Question: I have Windows 8 KN (N versions are without Media Player and its components).
This doesn't have any ACM decoders installed, so I installed LAME MP3 ACM. (both 32 and 64 bit)
I checked it though NAudio demo app, and it is there.
But if I try to play an MP3 (even trough the demo app) it crashes with "AcmNotPossible calling AcmStreamOpen".
Is it possible to play audio with NAudio without installing the media pack for these versions of windows?
Does NAudio rely on the ACM codec only or some of these windows components?
EDIT: After installing Windows6.2-KB2703761-x64 (Media Feature Pack for N and KN versions of Windows 8) NAudio works.
So my question is: "Is there a way to play an MP3 with NAudio and .NET that does not require this to be installed?".

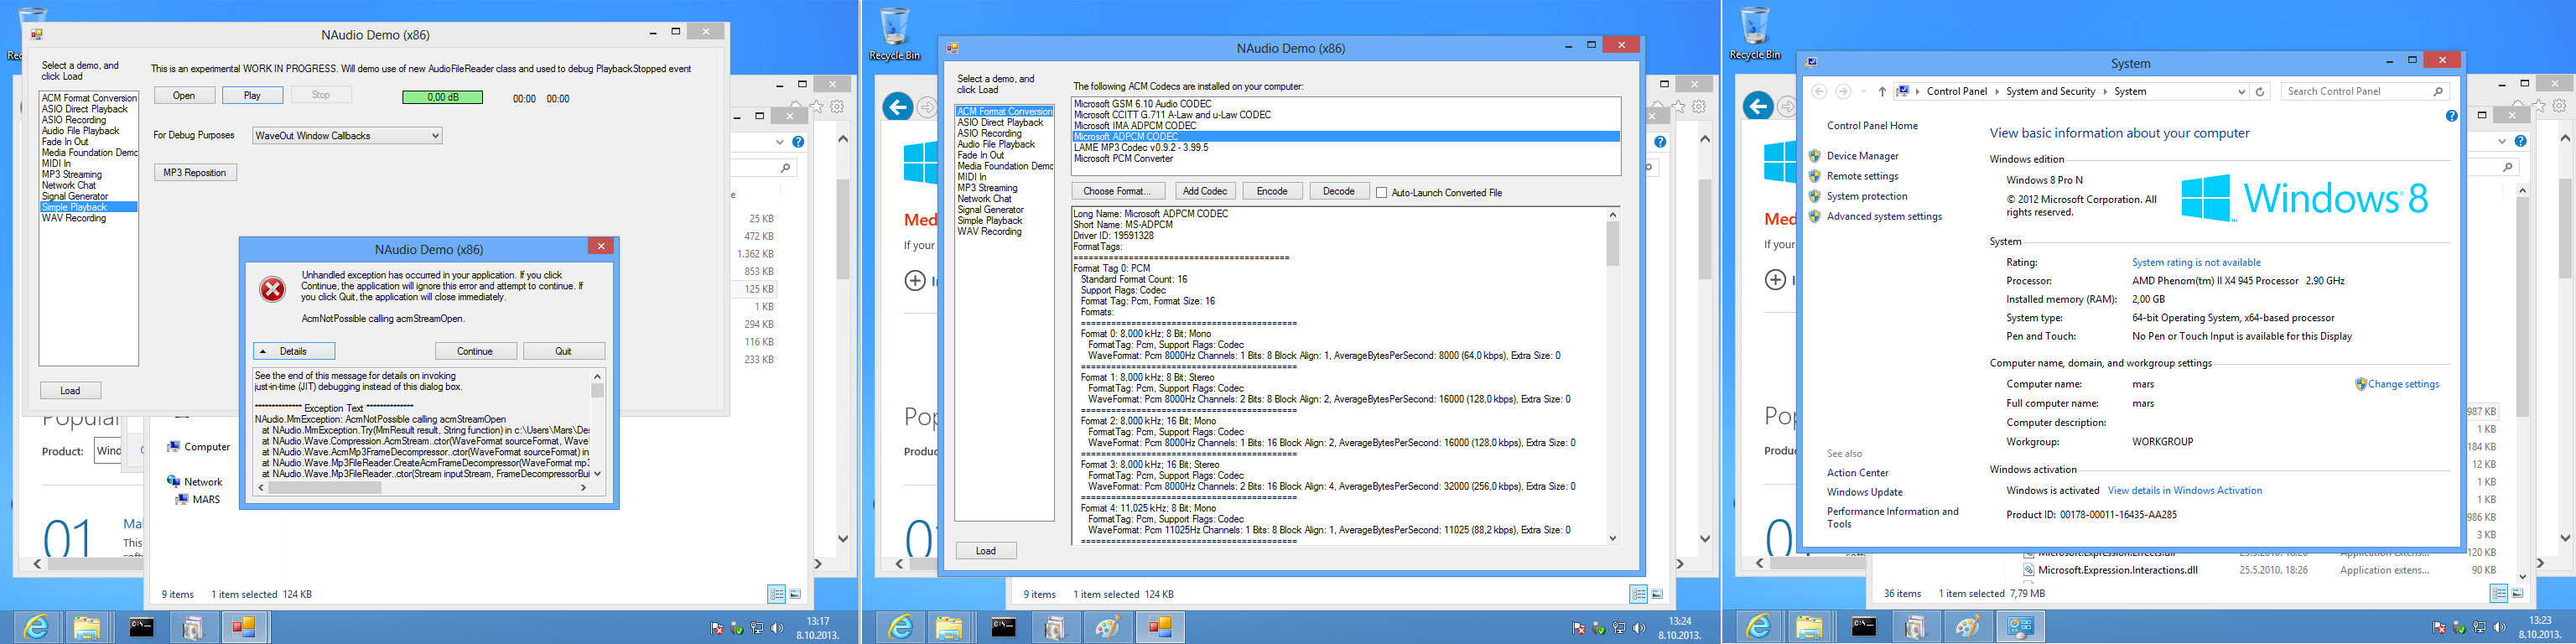
Answer: To use any ACM codec, the WAVEFORMATEX you pass in must match exactly what the codec wants. It's likely that the LAME MP3 codec uses different structures to the Fraunhofer one that comes with Windows. You can examine the input and output waveformat structures using the NAudioDemo application, looking on the ACM page.
MP3FileReader allows a pluggable MP3 frame decompressor, so if the DirectX Media Object MP3 decoder is you can set up MP3FileReader to use it with the constructor that takes a func to build an IMp3FrameDecompressor. If that doesn't work, you can implement your own IMp3FrameDecompressor function, that uses whatever codec you like, or even a fully managed one (e.g. using <URL>. Ultimately that's probably your best option if you don't want to be reliant at all on what codecs are installed on the machine.